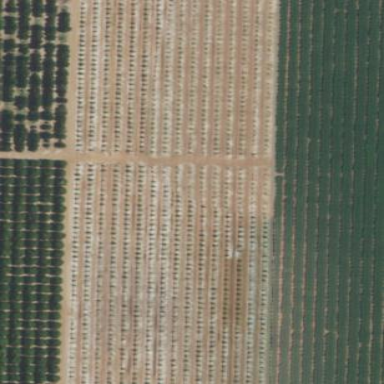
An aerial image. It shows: Orange orchard with beautiful orange trees.